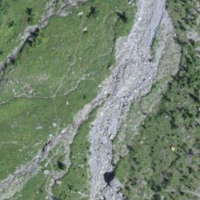
EUNIS habitat code: 23
Species observed at this site:
Viola calcarata